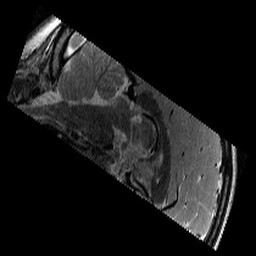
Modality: T2w
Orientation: sagittal
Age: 10
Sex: male
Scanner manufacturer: siemens
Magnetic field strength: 3 T
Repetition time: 9.23 s
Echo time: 0.067 s